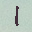
Label: 1